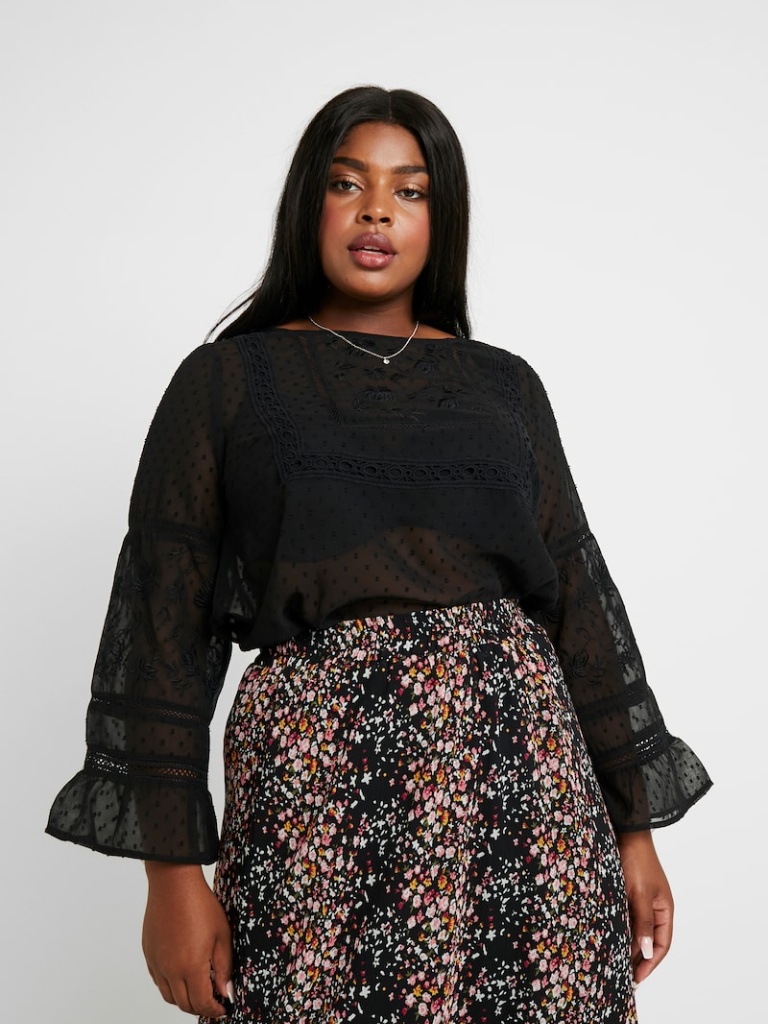
lace relaxed a long-sleeved with the sleeves down hip length French Tucked square blouse